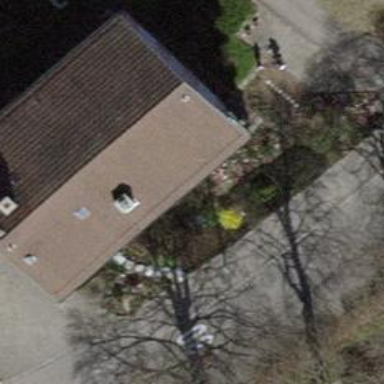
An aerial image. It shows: Apartment building with tile roof.